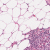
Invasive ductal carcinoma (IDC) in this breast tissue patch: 1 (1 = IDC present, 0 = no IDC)